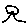
Label: tree